九年级 · 解析几何
如图, 在矩形 $A B C D$ 中, $A B=2, B C=2 \sqrt{3}$, 将矩形 $A B C D$ 绕点 $B$ 逆时针旋转 $30^{\circ}$ 得到矩形 $B E F G, A D, E F$ 交于点 $O$, 点 $D$ 的运动路径与线段 $O F, O D$ 所构成的阴影部分的面积为 \$ \qquad \$ .

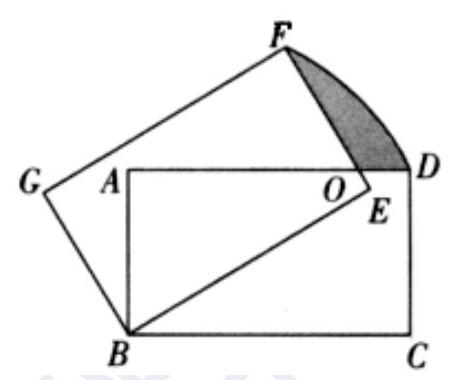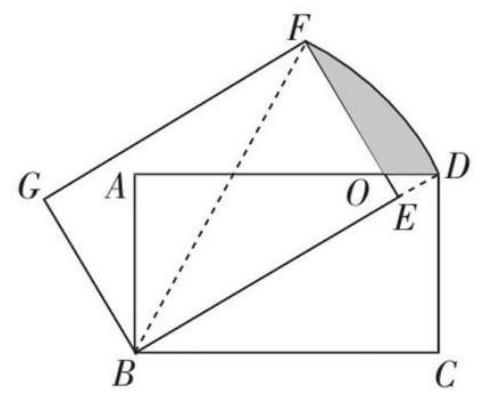
答案: $\frac{4 \pi+24-20 \sqrt{3}}{3}$
解析: 如图, 连接 $B D, B F$.

在Rt $\triangle B D C$ 中, $\angle C=90^{\circ}, C D=A B=2, B C=2 \sqrt{3}$,

$\therefore \angle D B C=30^{\circ}$,

$\therefore B D=4$,

$S_{\triangle B D C}=\frac{1}{2} B C \cdot C D=2 \sqrt{3}$,

$\because$ 矩形 $A B C D$ 绕点 $B$ 逆时针旋转 $30^{\circ}$ 得到矩形 $B E F G$,

$\therefore$ 旋转之后 $B C$ 落在对角线 $B D$ 上, 即点 $B 、 E 、 D$ 在同一条直线上,

$\therefore D E=4-2 \sqrt{3}$.

$\because O E=D E \cdot \tan 30 \cdots{ }^{\circ}=\frac{4 \sqrt{3}-6}{3}$,

$\therefore S_{\triangle O E D}=\frac{1}{2} O E \cdot D E=\frac{14 \sqrt{3}-24}{3}$.

$\because \angle D B F=30^{\circ}, B D=4$,

$\therefore S_{\text {扇形 } D B F}=\frac{30 \pi \cdot 4^{2}}{360}=\frac{4 \pi}{3} ，$
$\therefore S_{\text {阴影 }}=S_{\text {扇形 } D B F}-S_{\triangle O E D}-S_{\triangle B E F}=\frac{4 \pi}{3}-\frac{14 \sqrt{3}-24}{3}-2 \sqrt{3}=\frac{4 \pi+24-20 \sqrt{3}}{3}$.

故答案为 $\frac{4 \pi+24-20 \sqrt{3}}{3}$.